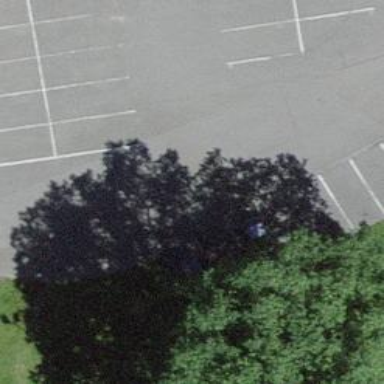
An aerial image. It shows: Parking aisle designated as service road.